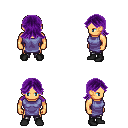
a pixel art fantasy rpg character, male body template, human, tanned skin, chain tabard jacket, metal pants, purple loose hair, black shoes, four views (front, back, left, right), 2x2 character sprite sheet, small pixel art, hard edges, no anti-aliasing